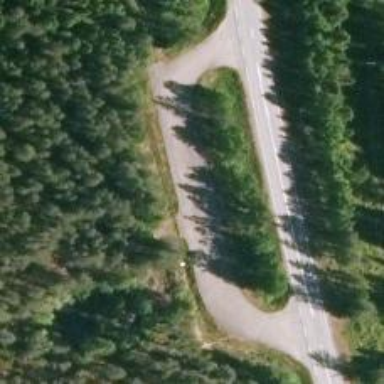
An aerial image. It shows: Asphalt surface at rest area.